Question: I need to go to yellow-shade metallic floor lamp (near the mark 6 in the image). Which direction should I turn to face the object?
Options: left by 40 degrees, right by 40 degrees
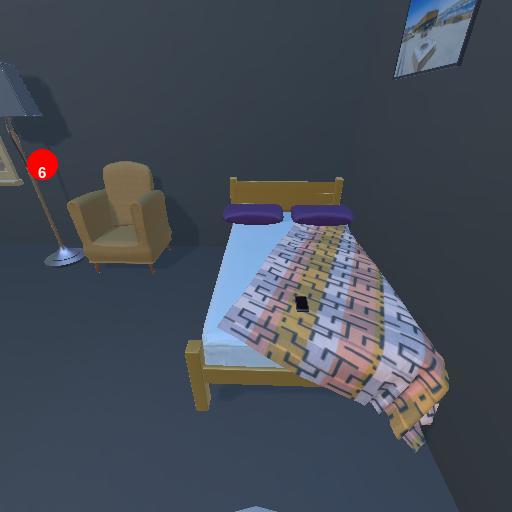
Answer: left by 40 degrees